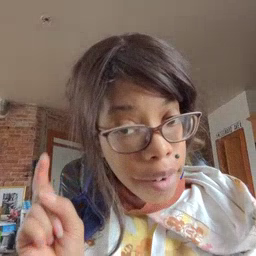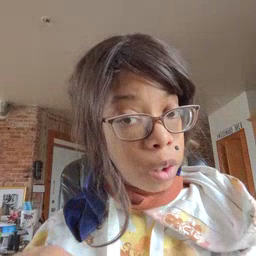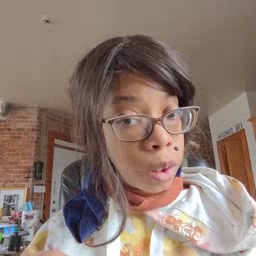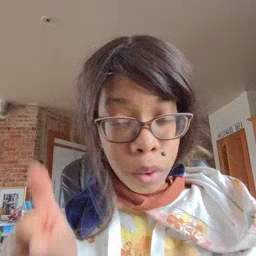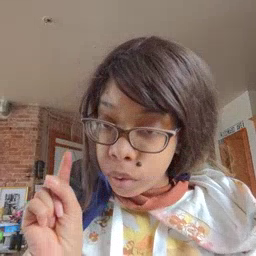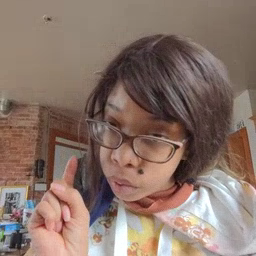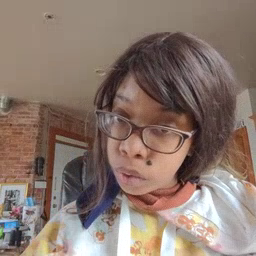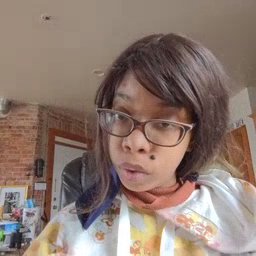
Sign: haveto